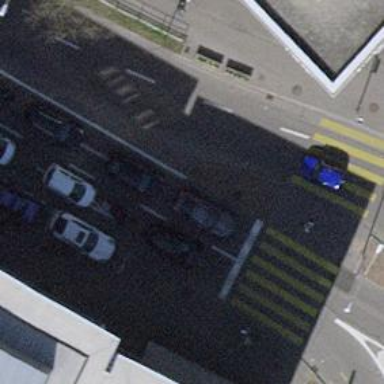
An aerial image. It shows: Crossing with traffic signals and central island.